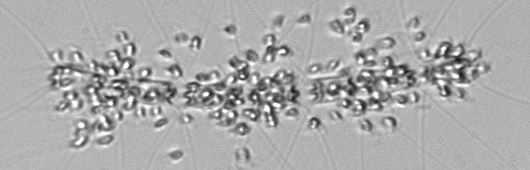
Label: Chaetoceros_didymus_TAG_external_flagellate